Question: I have an edittext where I enter the quantity of products.Clearing all data in edit box of quantity,causes device to crash.I used

'''
edittext.addTextChangedListener(new TextWatcher() {
@Override
public void onTextChanged(CharSequence s, int start, int before, int count) {
// TODO Auto-generated method stub
String s1=pricetxt.getText().toString();
String s2=edittext.getText().toString();
SQLiteDatabase mydb=cntxt.openOrCreateDatabase("addcart",Context.MODE_PRIVATE, null);
mydb.execSQL("INSERT INTO add2cart (pqty)VALUES('"+s2+"')");
int i1=Integer.parseInt(s1);
int i2=Integer.parseInt(s2);
int res=i1*i2;
totltxt.setText(Integer.toString(res));
if (s2.matches("")) {
edittext.setText("");
}
}
@Override
public void beforeTextChanged(CharSequence s, int start, int count,
int after) {
// TODO Auto-generated method stub
}
@Override
public void afterTextChanged(Editable s) {
// TODO Auto-generated method stub
}
});
'''
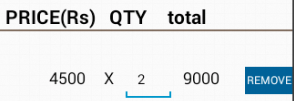
Answer: You are getting this crash because s1 or s2 might be empty or null so you have to check for the empty or null string.
change your code to this:
'''
edittext.addTextChangedListener(new TextWatcher() {
@Override
public void onTextChanged(CharSequence s, int start, int before,
int count) {
// TODO Auto-generated method stub
String s1 = pricetxt.getText().toString();
String s2 = edittext.getText().toString();
SQLiteDatabase mydb = cntxt.openOrCreateDatabase("addcart",
Context.MODE_PRIVATE, null);
mydb.execSQL("INSERT INTO add2cart (pqty)VALUES('" + s2 + "')");
int i1 = 0;
if (!s1.equals("")) {
i1 = Integer.parseInt(s1);
}
int i2 = 0;
if (!s2.equals("")) {
i2 = Integer.parseInt(s2);
}
int res = i1 * i2;
totltxt.setText(Integer.toString(res));
if (s2.matches("")) {
edittext.setText("");
}
}
@Override
public void beforeTextChanged(CharSequence s, int start, int count,
int after) {
// TODO Auto-generated method stub
}
@Override
public void afterTextChanged(Editable s) {
// TODO Auto-generated method stub
}
});
'''